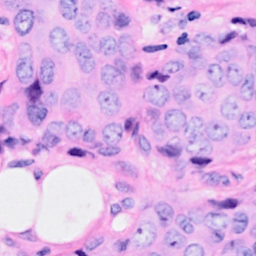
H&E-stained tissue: Breast